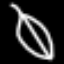
Label: leaf